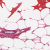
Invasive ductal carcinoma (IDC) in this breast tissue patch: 0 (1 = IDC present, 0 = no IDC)